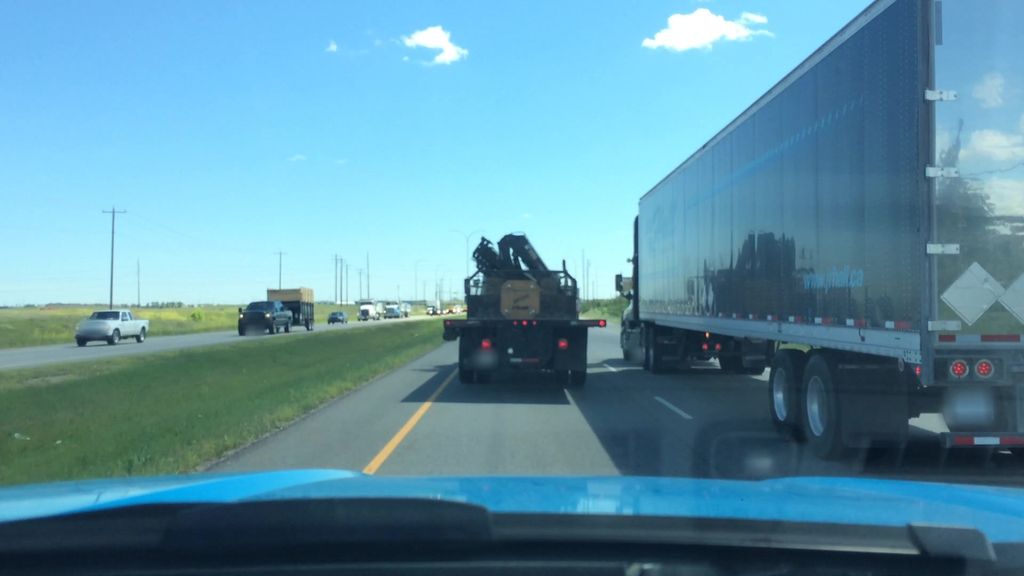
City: calgary